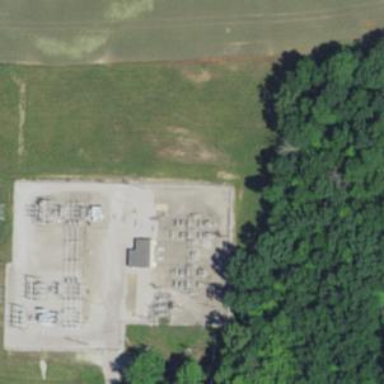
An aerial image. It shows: Switch used for power control.